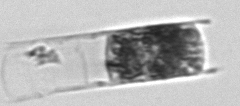
Label: Hemiaulus